Question: To start I am trying to log chat and have a somewhat easy time reading it (doesn't need to be pretty)
I have got most of this done with CSS but I have come into one small problem where if one chat line overflows, it will overflow onto the next chat line

How would I get the second line to be below the first text if it overflows?
I have tried using the CSS tag "overflow: auto;" and "overflow: scroll;" but both just put the text onto one line with scrollbars for each line that overflows which is not what I want.
Here is my HTML
'''
<html>
<head>
<link rel="stylesheet" type="text/css" href="css.css">
</head>
<body>
<ul class="chat-lines">
<div class="chat-line">
<span class="timestamp"><small><!--timestamp-->00:00</small></span>
<span class="badges">
</span>
<span style="color: #ff0000" class="from">username</span>
<span class="colon">:</span>&nbsp;
<span class="message">message message message message message message message
message message message message message message message message
message message message message message message message message message
message message message message message message message message message
message message message message message message message message message
message message message message message message </span>
</div>
<div class="chat-line">
<span class="timestamp"><small><!--timestamp-->00:00</small></span>
<span class="badges">
</span>
<span style="color: #ff0000" class="from">username</span>
<span class="colon">:</span>&nbsp;
<span class="message">message message message message message message message
message message message message message message message message
message message message message message message message message message
message message message message message message message message message
message message message message message message message message message
message message message message message message </span>
</div>
</ul>
</body>
</html>
'''
and my css.css file
'''
body
{
text-rendering: optimizeLegibility;
line-height: 1.5;
font-size: 13.33px;
line-height: 17.33px;
font: 14px "Helvetica Neue",Helvetica,Arial,sans-serif;
display: block;
background: rgb(0,0,0)!important;
}
.chat-lines
{
color: rgb(211, 211, 211);
display: block;
font-size: 13.5px;
font-style: normal;
font-variant: normal;
font-weight: normal;
line-height: 17.33px;
list-style-type: none;
margin-bottom: 0px;
margin-left: 0px;
margin-right: 0px;
margin-top: 0px;
padding-bottom: 0px;
padding-left: 0px;
padding-right: 0px;
padding-top: 0px;
width: 90%;
}
.chat-line
{
-webkit-box-shadow: rgba(255, 255, 255, <PHONE>) 0px 1px 0px 0px inset;
border-bottom-color: rgb(0, 0, 0);
border-bottom-style: solid;
border-bottom-width: 1px;
box-shadow: rgba(255, 255, 255, <PHONE>) 0px 1px 0px 0px inset;
display: block;
font-size: 13.5px;
font-style: normal;
font-variant: normal;
font-weight: normal;
height: 17px;
line-height: 16px;
list-style-type: none;
margin-bottom: 0px;
margin-left: 0px;
margin-right: 0px;
margin-top: 0px;
padding-bottom: 3px;
padding-left: 10px;
padding-right: 10px;
padding-top: 2px;
width: 100%;
word-break: break-word;
}
.chat-line:nth-child(2n)
{
background-color:rgb(35,35,35);
}
.timestamp
{
color: rgb(140,140,140);
display: inline;
font-size: 13.5px;
font-style: normal;
font-variant: normal;
font-weight: normal;
height: auto;
line-height: 16px;
list-style-type: none;
margin-bottom: 0px;
margin-left: 0px;
margin-right: 0px;
margin-top: 0px;
padding-bottom: 0px;
padding-left: 0px;
padding-right: 0px;
padding-top: 0px;
width: auto;
}
.badges
{
color: rgb(211,211,211);
display: inline-block;
font-size: 13.5px;
font-style: normal;
font-variant: normal;
font-weight: normal;
height: 19px;
line-height: 16px;
list-style-type: none;
margin-bottom: 0px;
margin-left: 0px;
margin-right: 0px;
margin-top: 0px;
padding-bottom: 0px;
padding-left: 0px;
padding-right: 0px;
padding-top: 0px;
width: 23px;
}
.badges: after
{
clear: both;
display: block;
font-size: 0px;
height: 0px;
visibility: hidden;
width: 0px;
}
.from
{
color: rgb(255, 57, 183);
display: inline;
font-size: 13.5px;
font-style: normal;
font-variant: normal;
font-weight: bold;
height: auto;
line-height: 16px;
list-style-type: none;
margin-bottom: 0px;
margin-left: 0px;
margin-right: 0px;
margin-top: 0px;
padding-bottom: 0px;
padding-left: 0px;
padding-right: 0px;
padding-top: 0px;
text-transform: none;
width: auto;
}
.colon
{
color: rgb(211, 211, 211);
display: inline;
font-size: 13.5px;
font-style: normal;
font-variant: normal;
font-weight: normal;
height: auto;
line-height: 16px;
list-style-type: none;
margin-bottom: 0px;
margin-left: 0px;
margin-right: 2px;
margin-top: 0px;
padding-bottom: 0px;
padding-left: 0px;
padding-right: 0px;
padding-top: 0px;
width: auto;
}
wbr
{
color: rgb(211, 211, 211);
display: inline;
font-size: 13.5px;
font-style: normal;
font-variant: normal;
font-weight: normal;
height: auto;
line-height: 16px;
list-style-type: none;
margin-bottom: 0px;
margin-left: 0px;
margin-right: 0px;
margin-top: 0px;
padding-bottom: 0px;
padding-left: 0px;
padding-right: 0px;
padding-top: 0px;
width: auto;
}
.message
{
color: rgb(211, 211, 211);
display: inline;
font-size: 13.5px;
font-style: normal;
font-variant: normal;
font-weight: normal;
height: auto;
line-height: 16px;
list-style-type: none;
margin-bottom: 0px;
margin-left: 0px;
margin-right: 0px;
margin-top: 0px;
padding-bottom: 0px;
padding-left: 0px;
padding-right: 0px;
padding-top: 0px;
width: auto;
}
'''
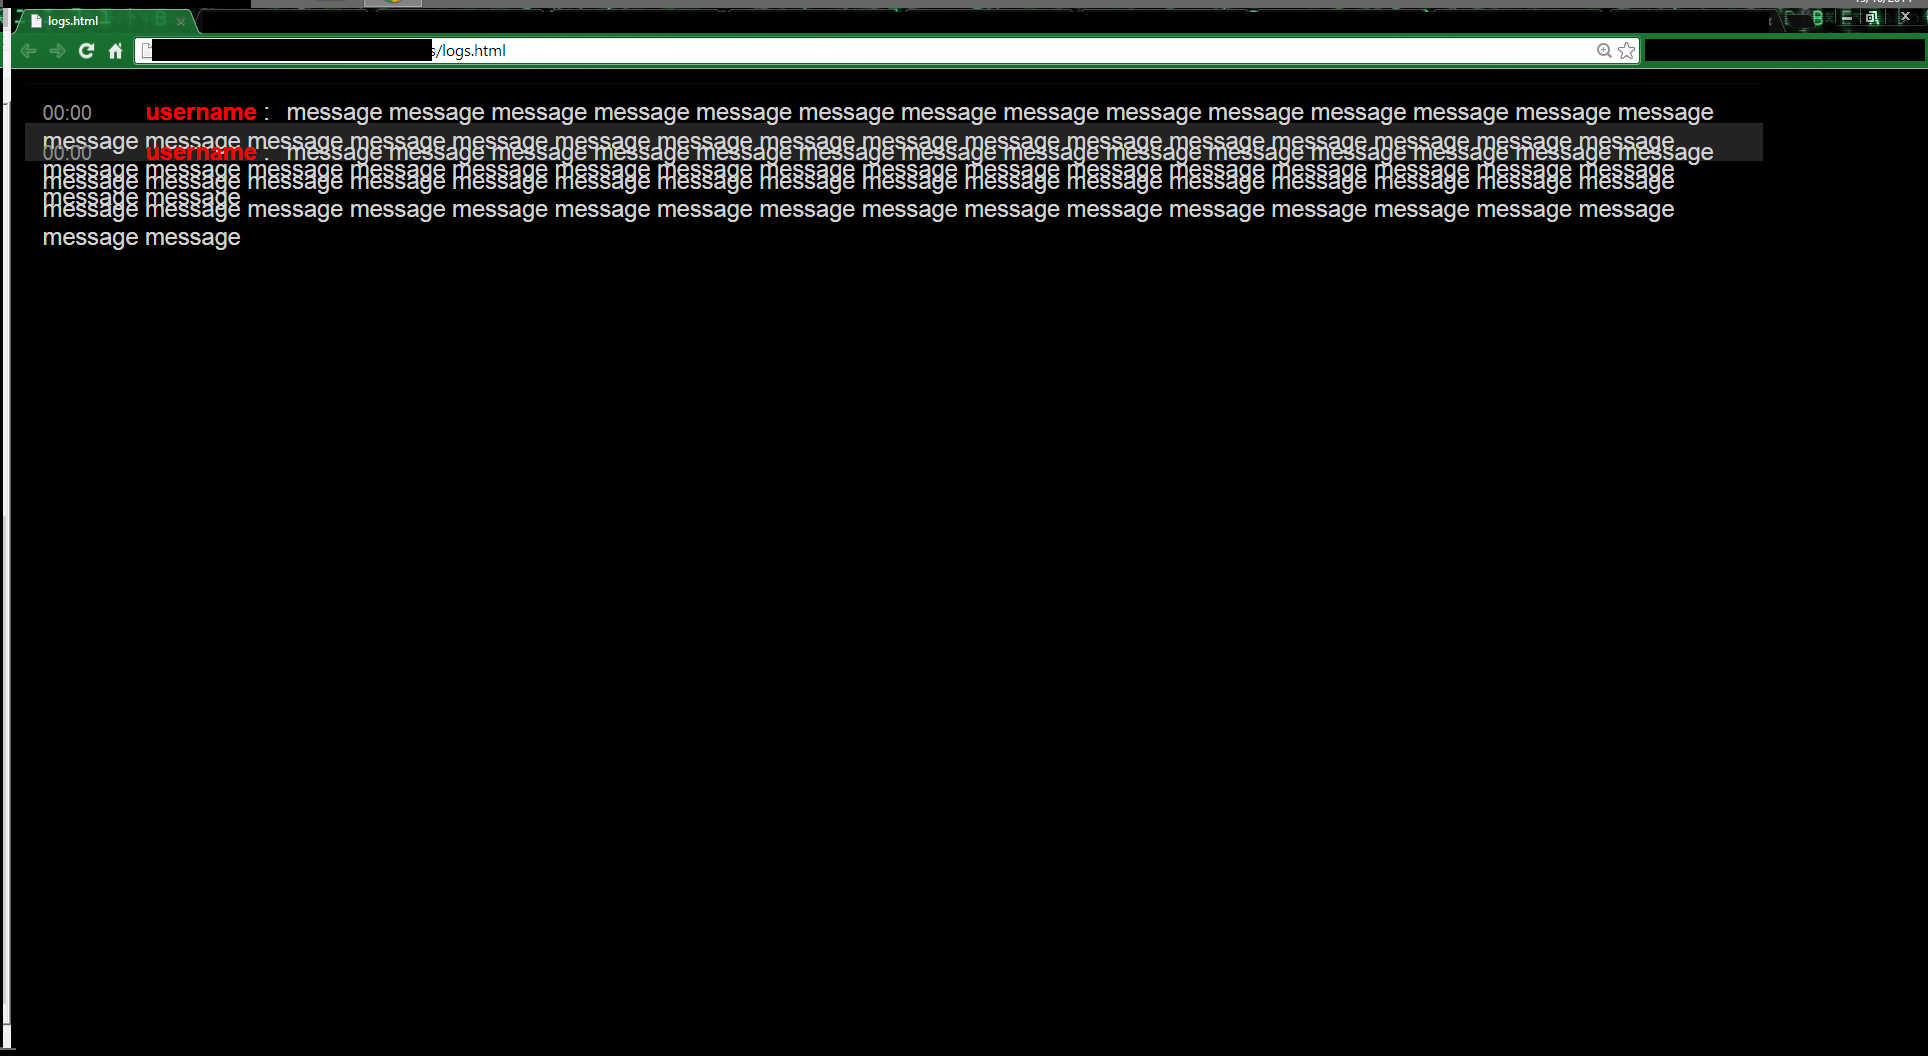
Answer: You are setting the height for each of your 'chat-lines' to 17px. This doesn't let the element's height grow if the contents overflow. Instead use the min-height property.